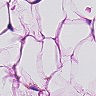
Metastatic tissue present: no